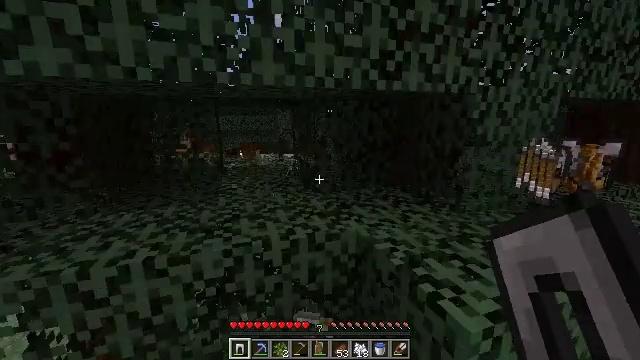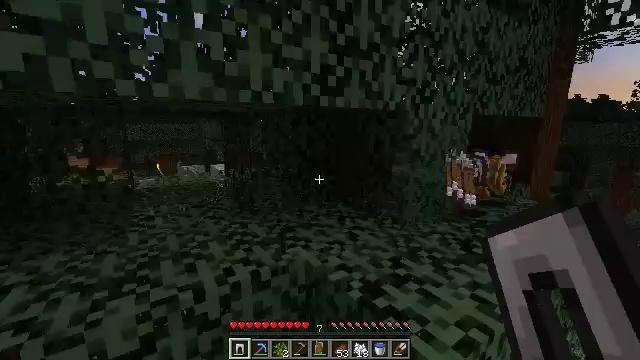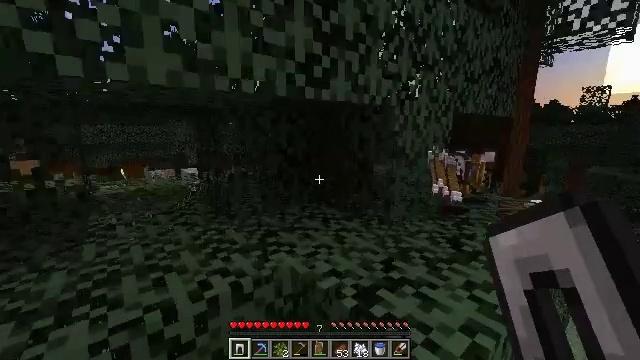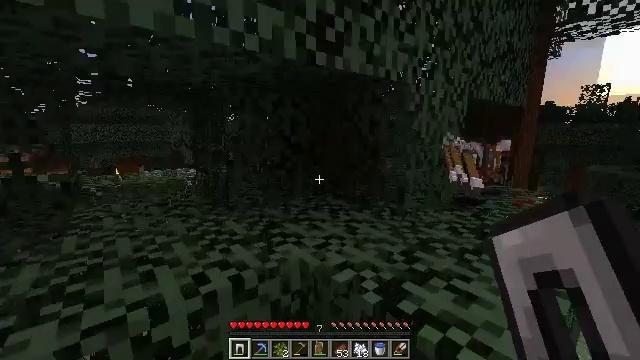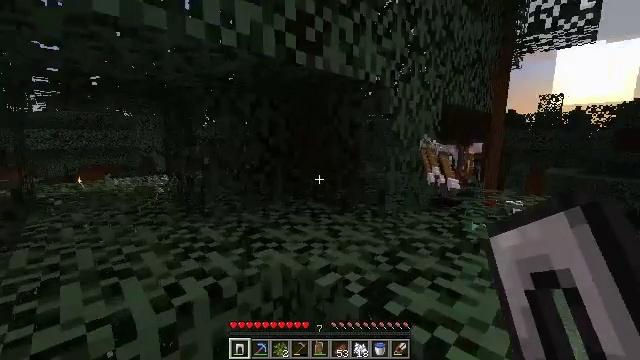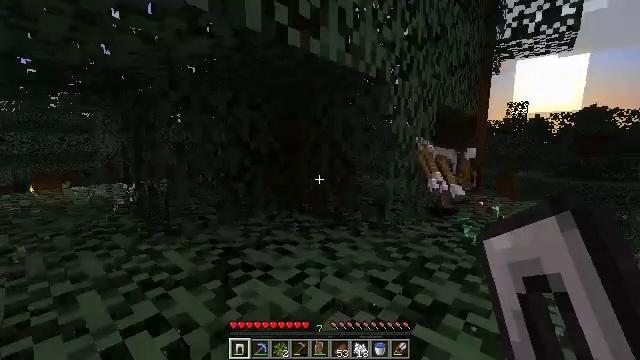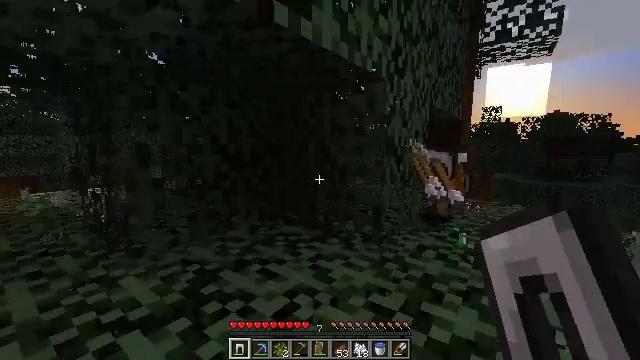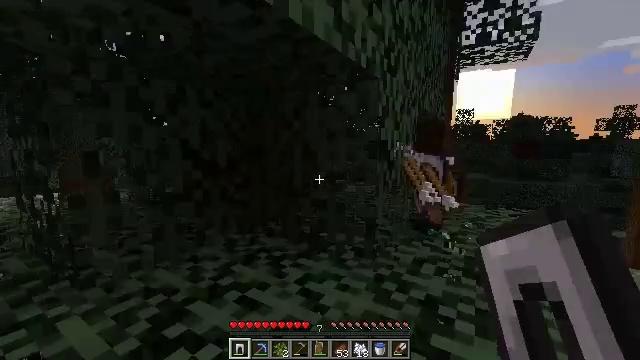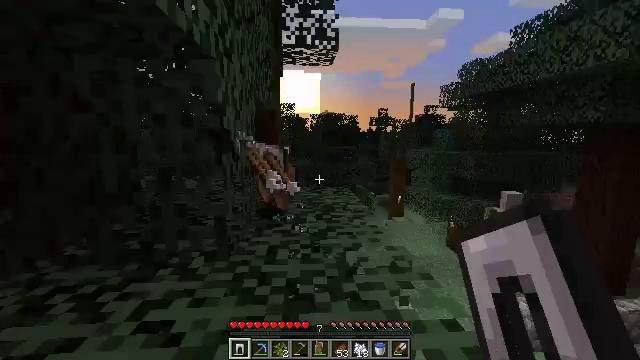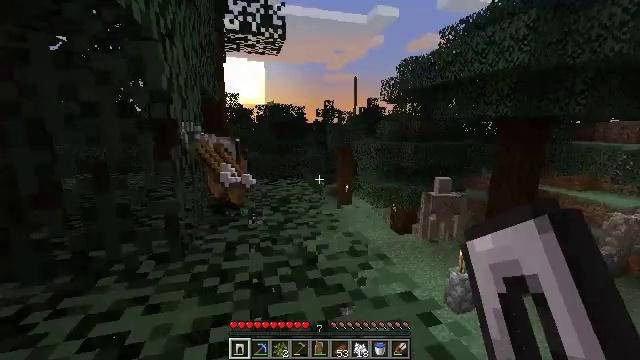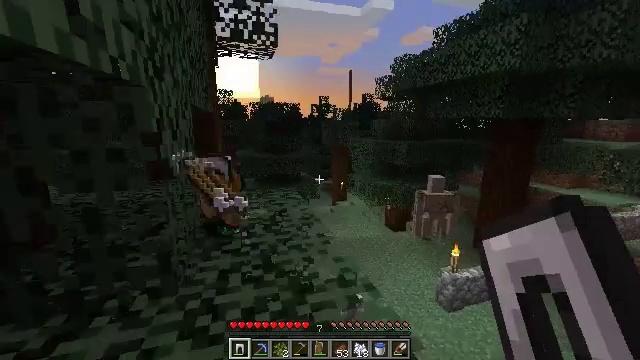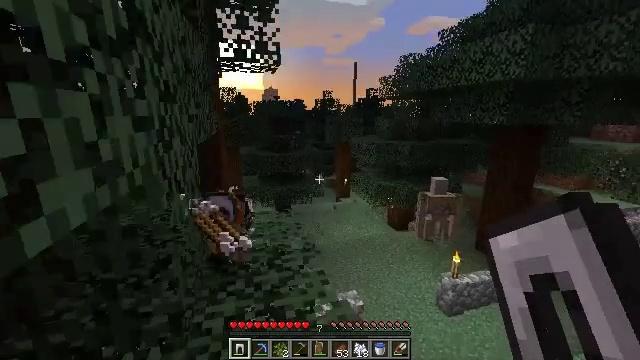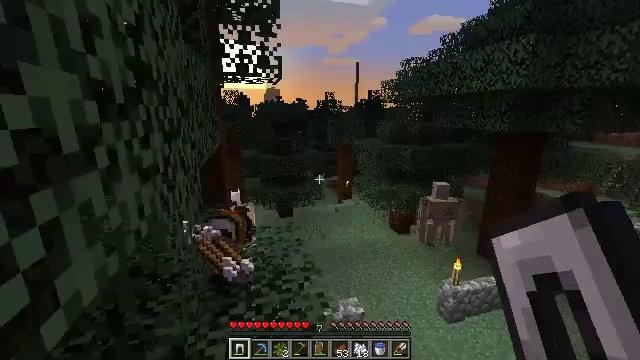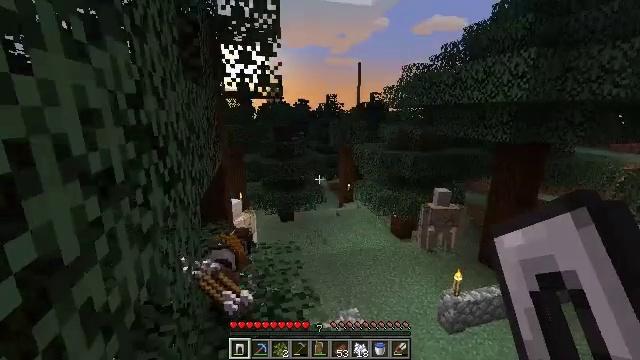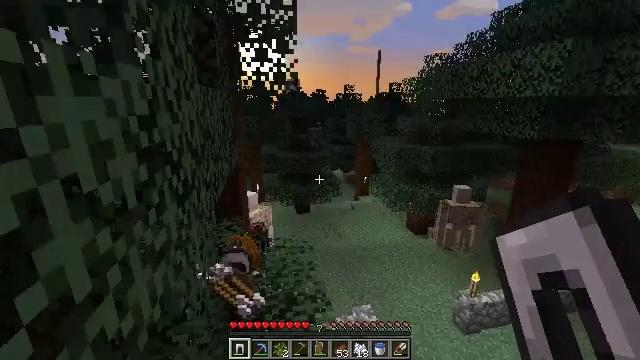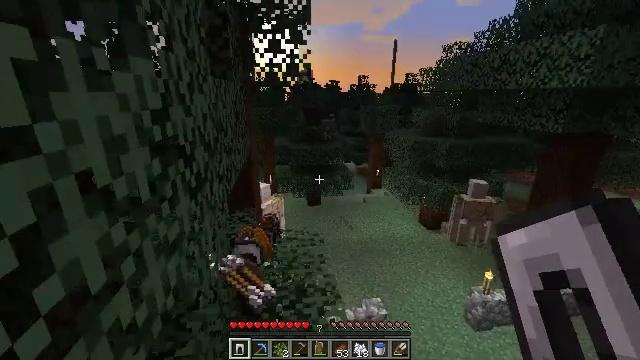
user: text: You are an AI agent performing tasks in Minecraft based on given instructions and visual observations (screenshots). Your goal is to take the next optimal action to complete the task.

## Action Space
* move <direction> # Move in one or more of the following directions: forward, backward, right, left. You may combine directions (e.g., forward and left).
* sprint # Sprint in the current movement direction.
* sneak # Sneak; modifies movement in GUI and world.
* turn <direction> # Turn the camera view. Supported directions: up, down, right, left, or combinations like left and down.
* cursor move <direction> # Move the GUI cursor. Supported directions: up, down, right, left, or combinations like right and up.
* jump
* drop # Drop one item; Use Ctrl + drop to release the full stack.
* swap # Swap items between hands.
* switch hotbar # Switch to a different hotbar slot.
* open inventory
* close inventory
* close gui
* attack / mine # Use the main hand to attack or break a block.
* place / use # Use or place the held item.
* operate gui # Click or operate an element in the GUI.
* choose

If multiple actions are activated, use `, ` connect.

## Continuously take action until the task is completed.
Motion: motion action
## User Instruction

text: Destroy the spruce leaves to get sticks and saplings.
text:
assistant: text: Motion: move forward, turn right and up
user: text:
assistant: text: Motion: move forward, turn right
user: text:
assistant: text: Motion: move forward
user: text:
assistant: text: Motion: move forward, turn right and up
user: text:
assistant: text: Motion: move forward, turn right and up
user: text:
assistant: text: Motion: move forward, turn right
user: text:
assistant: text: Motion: move forward, turn right
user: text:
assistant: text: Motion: move forward, turn right and down
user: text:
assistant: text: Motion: move forward, turn right and down
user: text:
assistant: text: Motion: move forward, turn right and down, jump
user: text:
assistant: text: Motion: move forward, turn down, jump
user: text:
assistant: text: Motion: move forward, jump
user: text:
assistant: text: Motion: move forward
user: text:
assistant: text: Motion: move forward, turn left and down
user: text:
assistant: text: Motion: move forward, turn left and down
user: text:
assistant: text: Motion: move forward
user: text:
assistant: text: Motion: move forward, turn left and down
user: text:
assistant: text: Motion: move forward, turn left and down
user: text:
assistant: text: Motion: move forward, turn left and down
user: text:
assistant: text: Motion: move forward
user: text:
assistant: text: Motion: move forward
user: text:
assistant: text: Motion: move forward
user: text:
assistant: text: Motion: move forward, turn left and down
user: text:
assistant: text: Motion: move forward, turn down
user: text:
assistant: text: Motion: move forward, turn left and down
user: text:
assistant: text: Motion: move forward and move right, turn left and down
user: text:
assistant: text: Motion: move forward and move right, turn left and down
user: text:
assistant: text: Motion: move forward, turn left
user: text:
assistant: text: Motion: move forward
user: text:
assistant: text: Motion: move forward